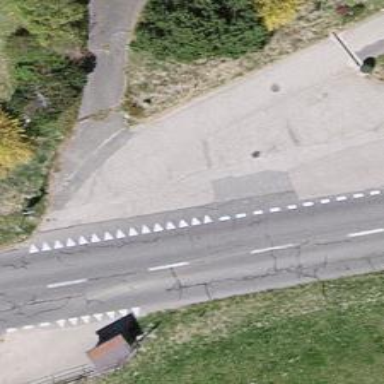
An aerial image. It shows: Public transport stop position.